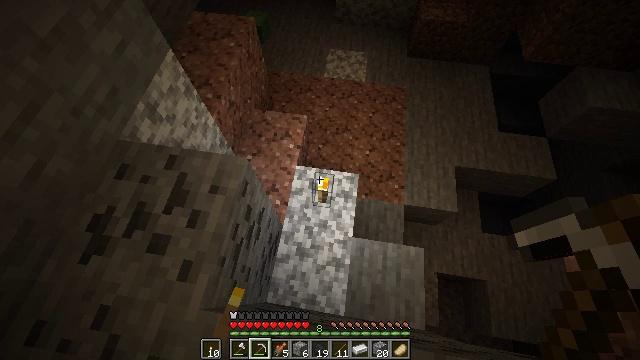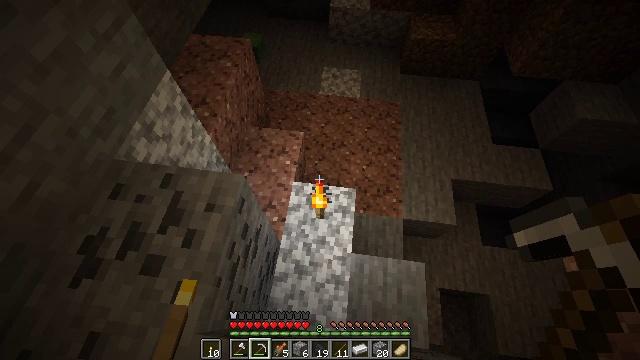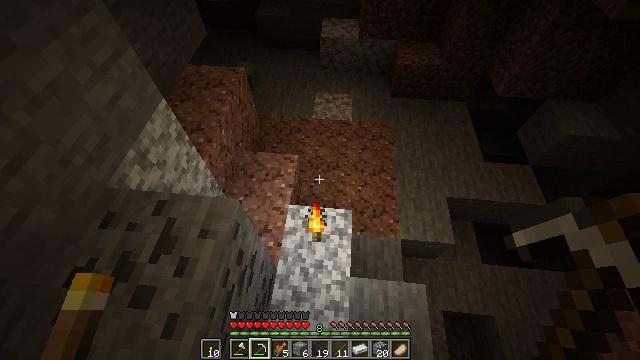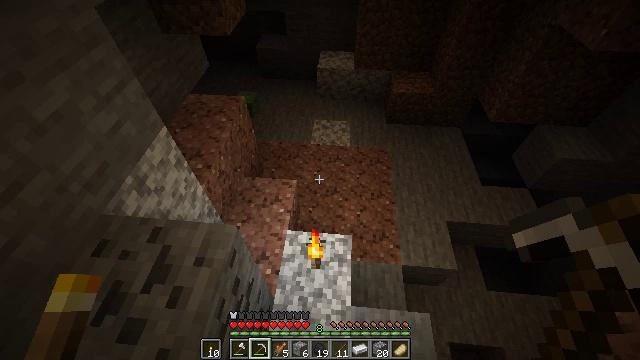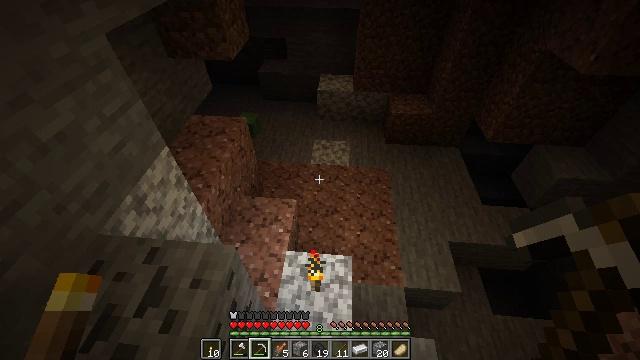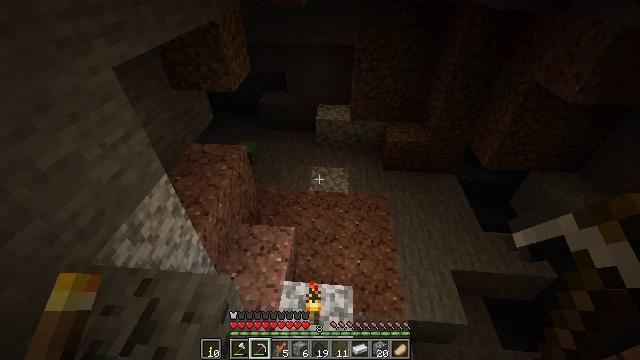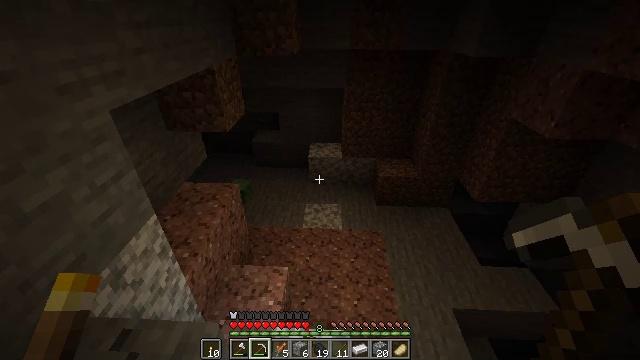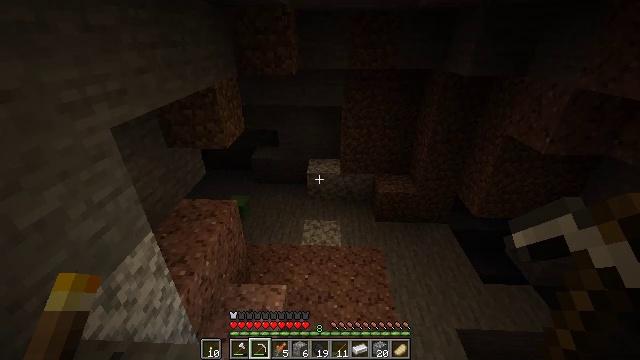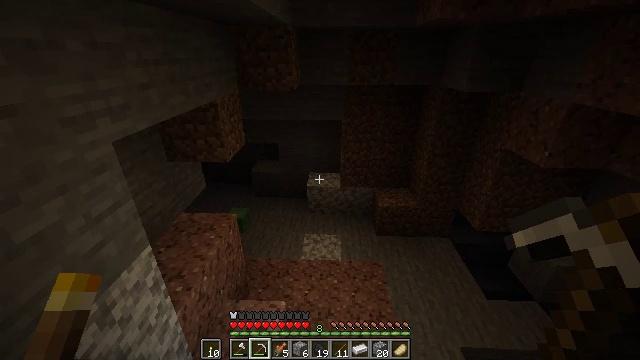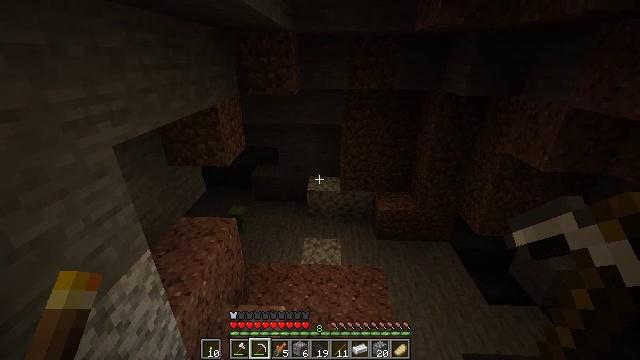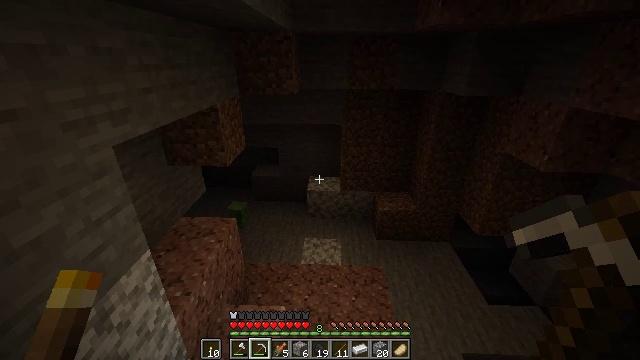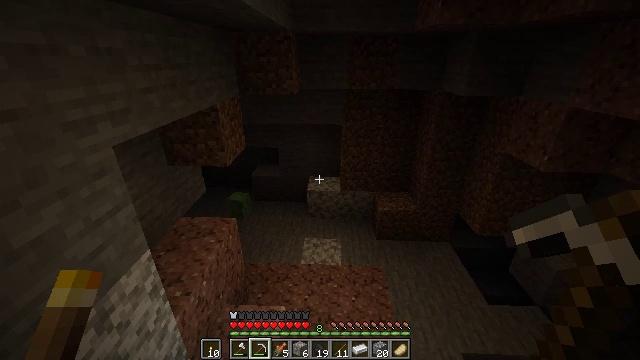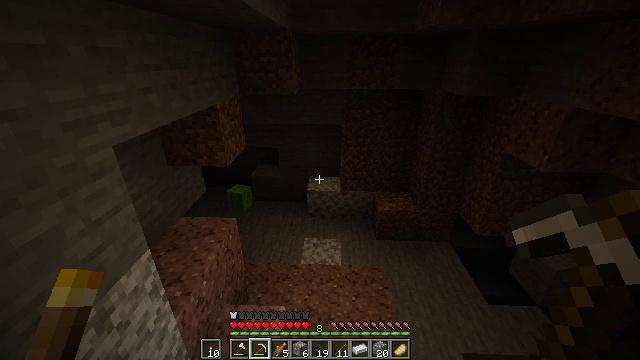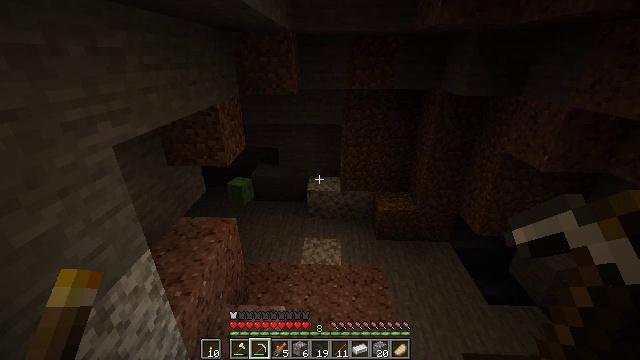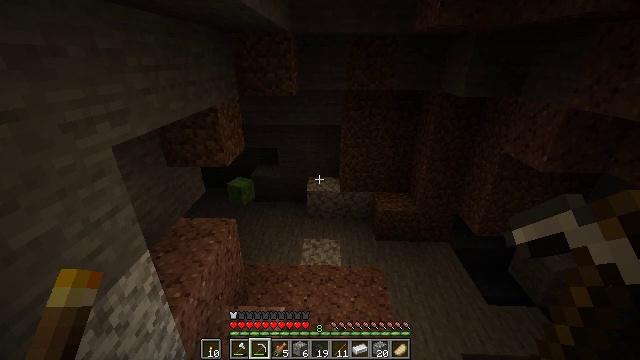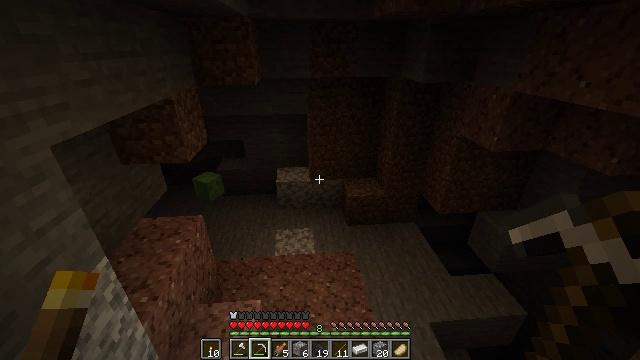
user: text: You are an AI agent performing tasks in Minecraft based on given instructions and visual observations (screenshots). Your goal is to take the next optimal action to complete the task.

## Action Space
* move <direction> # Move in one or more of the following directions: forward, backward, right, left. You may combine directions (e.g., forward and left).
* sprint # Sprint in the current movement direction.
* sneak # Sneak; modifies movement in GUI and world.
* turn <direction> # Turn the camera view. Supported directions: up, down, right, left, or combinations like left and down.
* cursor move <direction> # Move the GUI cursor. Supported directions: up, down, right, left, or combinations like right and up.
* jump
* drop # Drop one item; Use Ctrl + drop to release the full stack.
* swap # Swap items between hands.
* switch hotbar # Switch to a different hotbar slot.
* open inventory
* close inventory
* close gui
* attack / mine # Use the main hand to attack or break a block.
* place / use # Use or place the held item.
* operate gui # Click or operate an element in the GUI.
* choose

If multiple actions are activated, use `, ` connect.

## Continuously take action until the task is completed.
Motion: motion action
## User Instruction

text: Combat the slime.
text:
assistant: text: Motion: turn right and up
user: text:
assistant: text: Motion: turn right and up
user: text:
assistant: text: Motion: turn up
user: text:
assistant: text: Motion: turn up
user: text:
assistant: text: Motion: turn up
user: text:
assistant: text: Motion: turn right and up
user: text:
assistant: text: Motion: turn up
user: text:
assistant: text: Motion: turn up
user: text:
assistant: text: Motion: no_op
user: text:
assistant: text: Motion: no_op
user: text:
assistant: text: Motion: no_op
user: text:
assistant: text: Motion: no_op
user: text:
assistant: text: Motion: no_op
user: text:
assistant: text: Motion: no_op
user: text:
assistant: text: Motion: move right, turn right and down
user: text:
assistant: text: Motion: move right, turn right and down
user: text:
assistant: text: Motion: move right
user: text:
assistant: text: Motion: move right, turn down
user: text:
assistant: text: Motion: move right, turn right and down
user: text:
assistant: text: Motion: move right, turn down
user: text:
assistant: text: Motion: move back and move right
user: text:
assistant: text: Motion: move back and move right, turn down
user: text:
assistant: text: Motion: move back, turn left and down
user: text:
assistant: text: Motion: move back, turn left
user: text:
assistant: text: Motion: turn left
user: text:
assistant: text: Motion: turn left
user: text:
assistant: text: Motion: turn left
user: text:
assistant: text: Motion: turn left and down, switch to hotbar 1
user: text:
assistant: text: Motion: turn left, switch to hotbar 1
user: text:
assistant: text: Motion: turn left, switch to hotbar 1